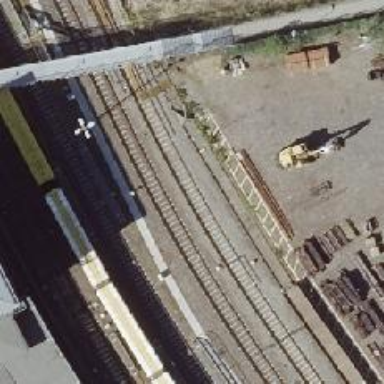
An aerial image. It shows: Yard meant for services.